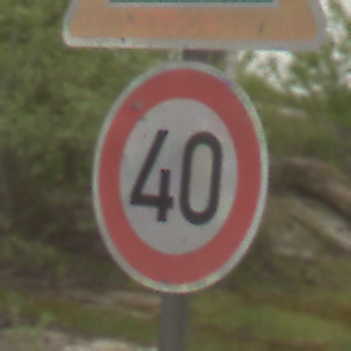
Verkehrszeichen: Geschwindigkeit40
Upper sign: SplittSchotter
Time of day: MorningAfternoon
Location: Outdoor (Nature)
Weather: Overcast
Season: NotSpecified
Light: Natural